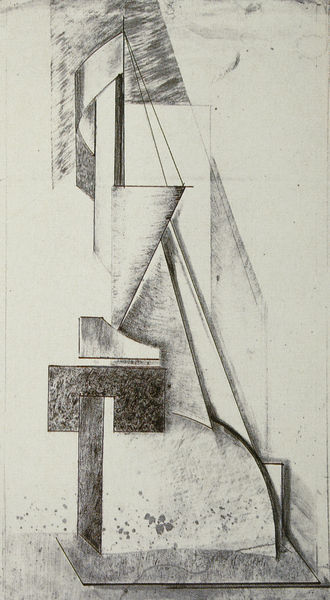
Titel: Konstruktion
Künstler: Alexej Babitschew
Institution: Art Co. Ltd. (Sammlung George Costakis)
Schlagwörter: körper, schatten, komposition, grau, licht, schwarz, skizze, weiss, zeichnung, stein, figur, studie, russland, abstrakt, flächen, formen, grafik, graphik, schattierung, linien, figuren, tiefe, rechteck, kohle, gebogen, schraffiert, bleistift, entwurf, konstruktion, basis, winden, schtten, geometrie, konstruktivismus, facetten, schwarzweiß weiß, rechecke